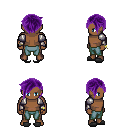
a pixel art fantasy rpg character, male body template, human, dark skin, steel arm armor, teal pants, purple pixie cut hairstyle, bracelets, gray slippers, four views (front, back, left, right), 2x2 character sprite sheet, small pixel art, hard edges, no anti-aliasing